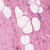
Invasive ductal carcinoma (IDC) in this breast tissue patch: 0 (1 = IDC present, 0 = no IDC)